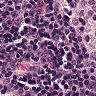
Metastatic tissue present: no